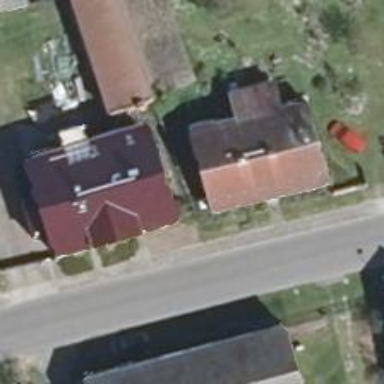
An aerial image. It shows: House with gabled roof oriented along the building. The roof is maroon in color.